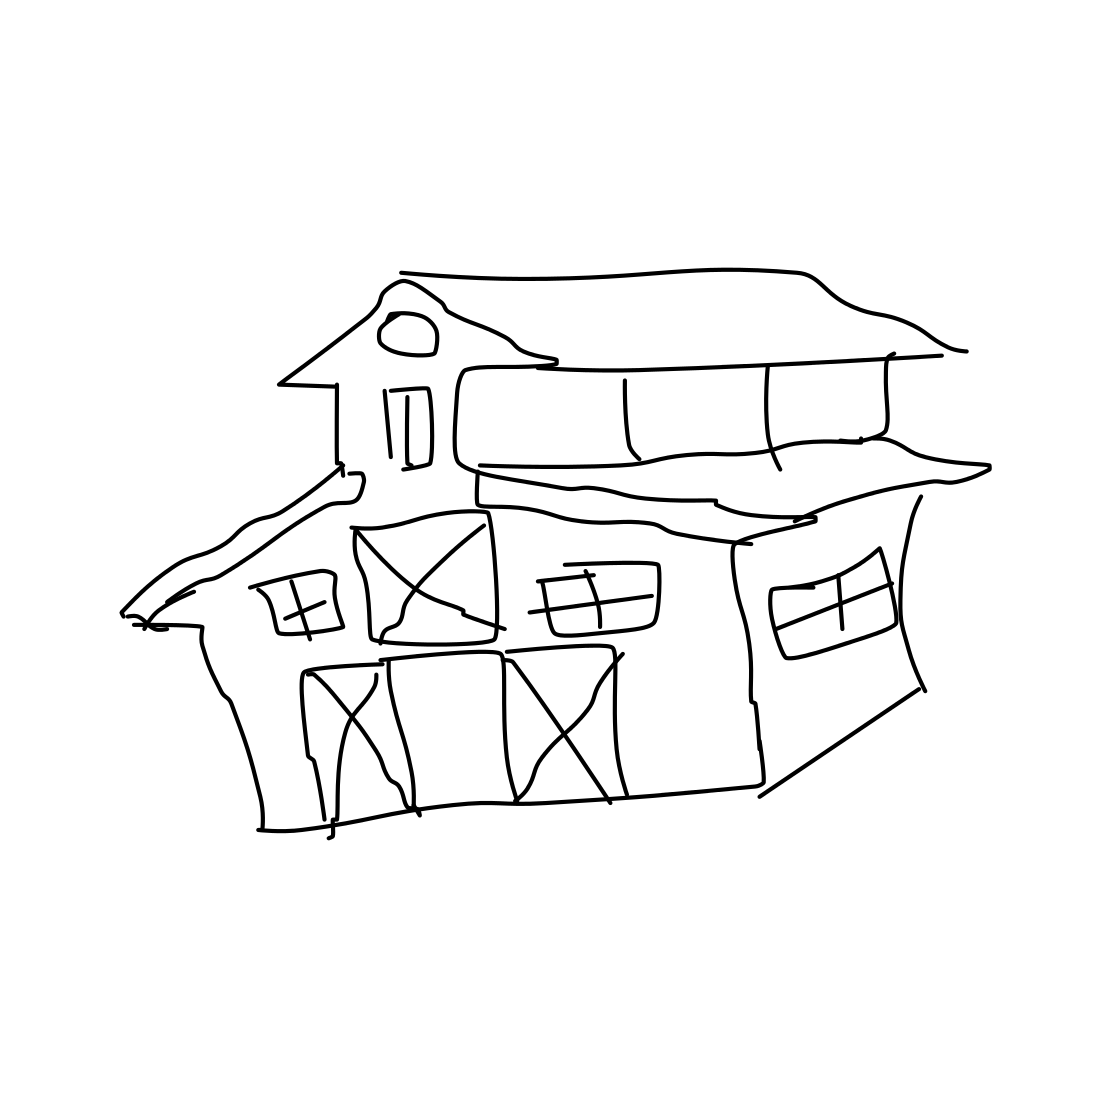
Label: barn